Question: I am trying find exact numbers instead of finding whole number. Something like this or . Every time when I ran my code, I end up finding the whole number() instead of just . Just to make it clear, I have few numbers in the same rows something like ( so on). I am trying to make my 'InStr' to avoid the numbers with .

:
'''
dim b as string
b = "-456-"
for i = 1 to lastrow
if instr( 1, worksheets("sheet1").range("A" & i), b > 0 then
msgbox yes
end if
next i
'''
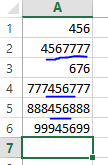
Answer: You should compare by using the = operator if you want exact matches instead of InStr.
'''
b = "456"
For i = 1 To 7
If (b = Cells(1, i).Value) Then
Debug.Print ("Yes")
Else
Debug.Print ("No")
End If
Next i
'''
If the values that you were trying to test had those hyphen characters, then you would have to parse them out before doing any comparisons.
Also if you're working with ranges, I found that importing ranges into arrays and working with the arrays instead of the actual cells and their values is easier and also faster. EDIT: To make it more dynamic so you don't have to hardcode what the range you're looking for is and you want the sub to do this until there isn't a value to look at in the column anymore, you can use the Find method.
This would work for your example as so:
'''
Dim arrVals()
lastrow = Cells.Find("*", , xlValues, , xlByRows, xlPrevious).Row
strRangeToCapture = "A1:A" & CStr(lastrow)
arrVals = Range(strRangeToCapture)
Dim b As String
b = "456"
For i = 1 To lastrow
If (b = arrVals(i, 1)) Then
Debug.Print ("Yes")
Else
Debug.Print ("No")
End If
Next
'''
Hope this helps! :)